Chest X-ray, PA view. Patient: 32 years old, sex F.
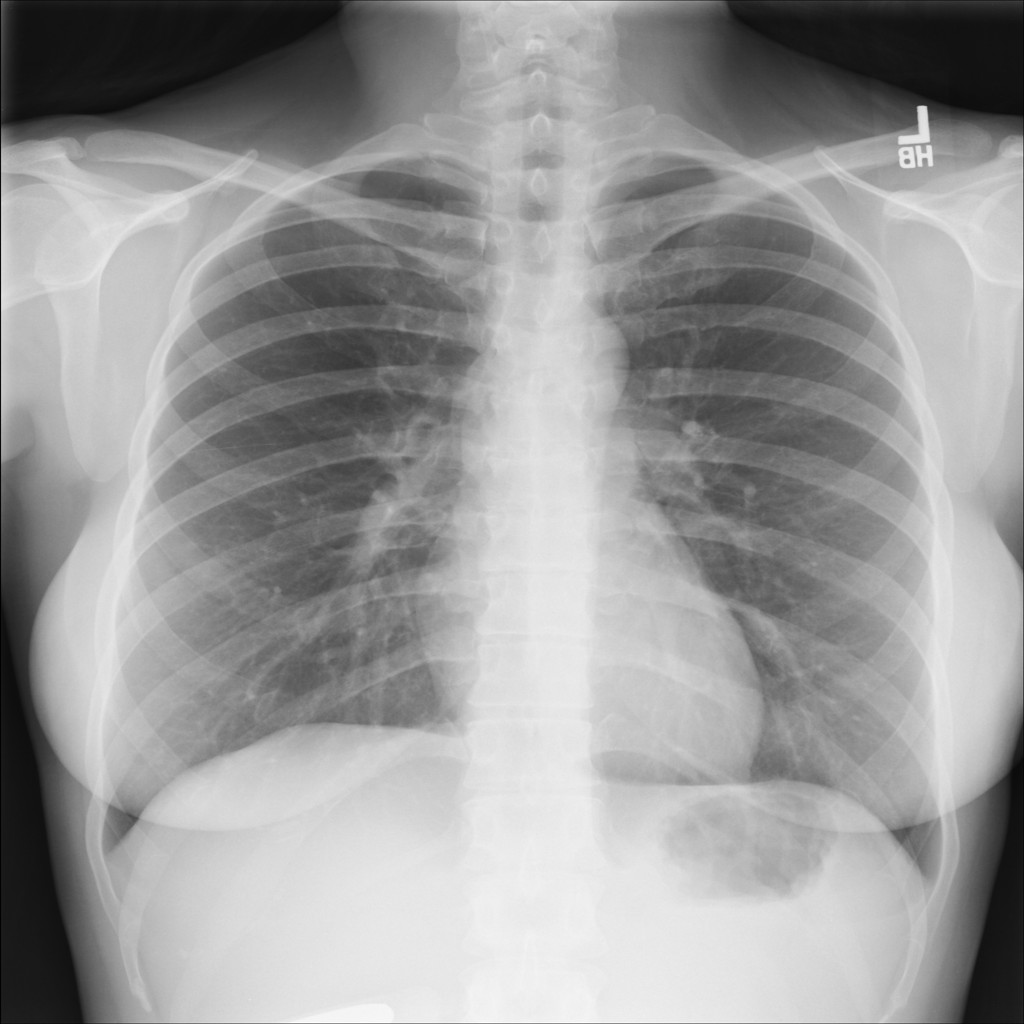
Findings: No Finding